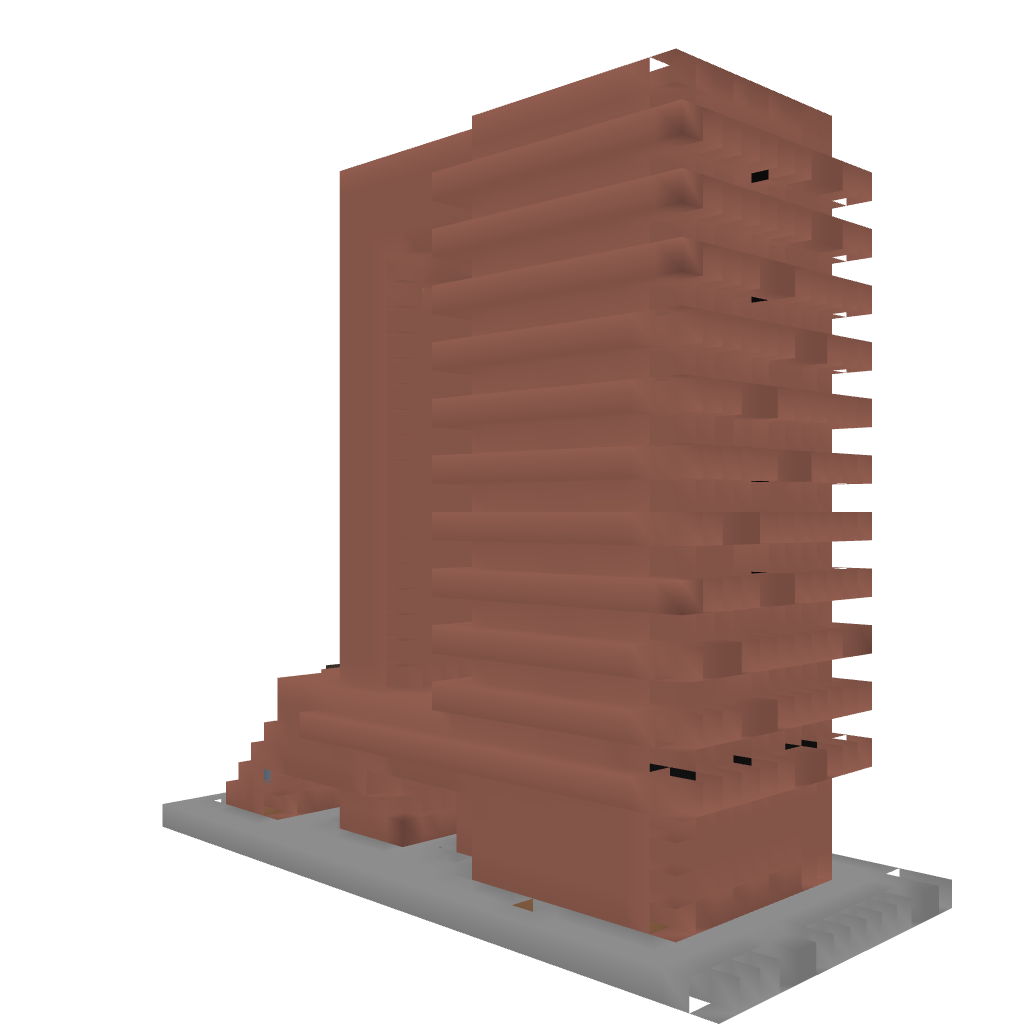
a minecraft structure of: Mr. GnarKill